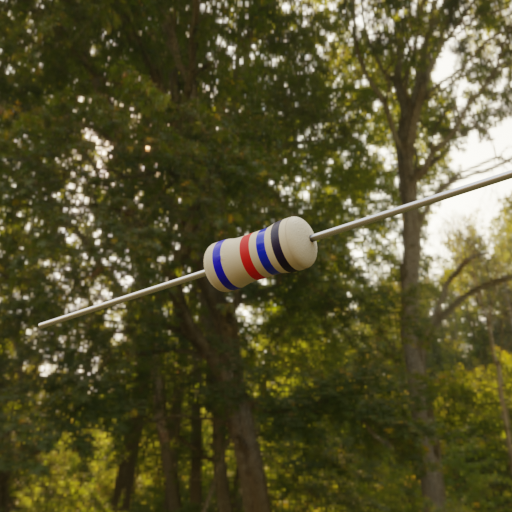
Resistor colour bands (in order): blue, red, blue, black